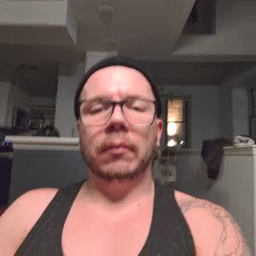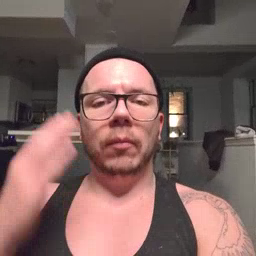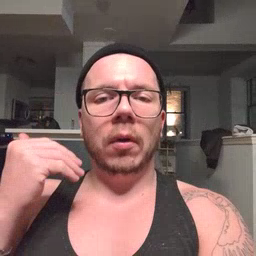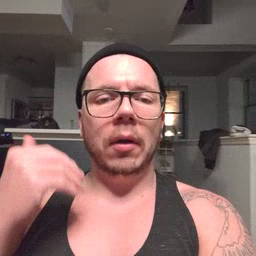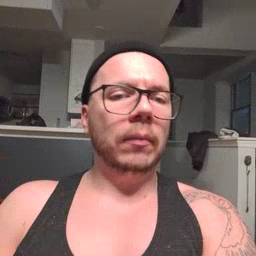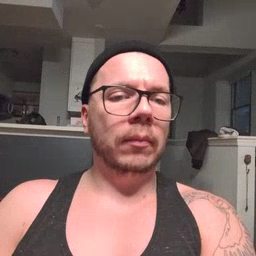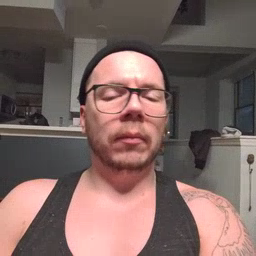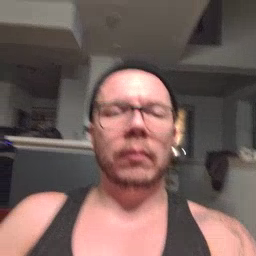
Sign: why